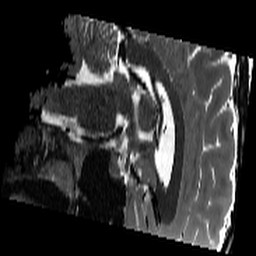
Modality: T2w
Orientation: sagittal